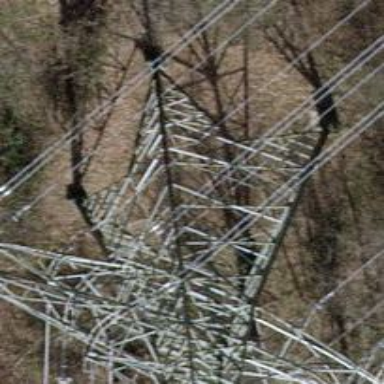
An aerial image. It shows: Power tower.